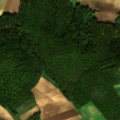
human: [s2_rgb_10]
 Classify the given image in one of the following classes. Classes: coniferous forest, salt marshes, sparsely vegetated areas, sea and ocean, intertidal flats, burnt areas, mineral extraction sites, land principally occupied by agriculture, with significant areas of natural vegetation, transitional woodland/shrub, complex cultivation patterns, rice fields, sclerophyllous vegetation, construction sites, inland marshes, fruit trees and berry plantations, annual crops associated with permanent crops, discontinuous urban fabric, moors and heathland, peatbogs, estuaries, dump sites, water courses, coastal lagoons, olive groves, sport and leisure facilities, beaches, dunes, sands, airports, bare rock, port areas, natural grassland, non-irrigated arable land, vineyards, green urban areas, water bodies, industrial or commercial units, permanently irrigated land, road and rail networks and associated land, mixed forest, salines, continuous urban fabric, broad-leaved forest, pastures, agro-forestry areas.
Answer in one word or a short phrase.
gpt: non-irrigated arable land, vineyards, complex cultivation patterns, broad-leaved forest, mixed forest